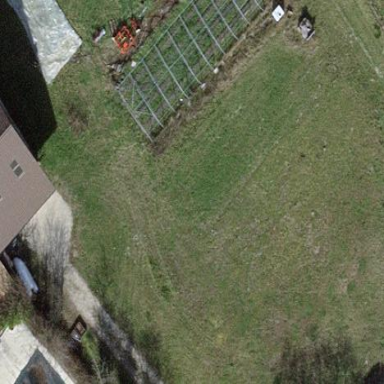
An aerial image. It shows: Farmyard area.